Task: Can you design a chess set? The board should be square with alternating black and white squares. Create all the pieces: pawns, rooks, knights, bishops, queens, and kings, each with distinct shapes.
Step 5594:
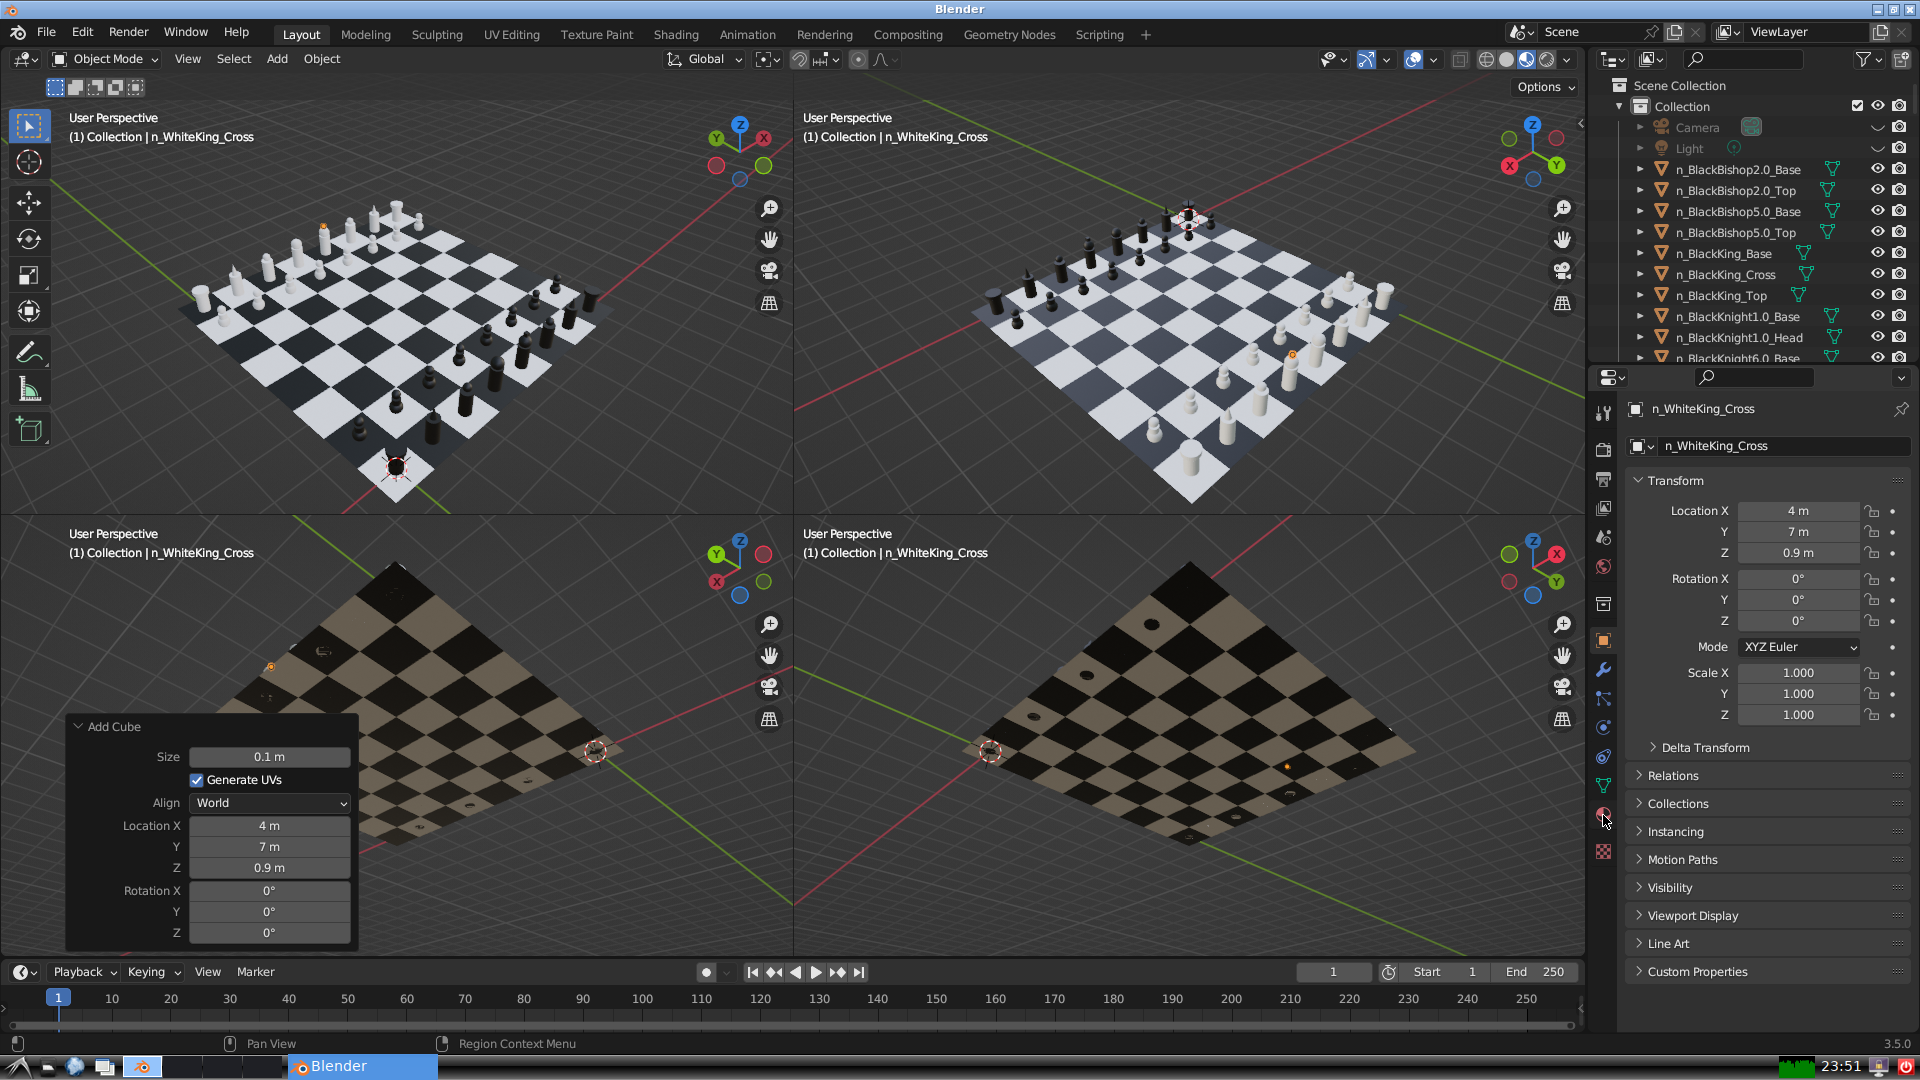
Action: click: no